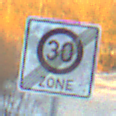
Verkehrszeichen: EndeZone30
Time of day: SunriseSunset
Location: Outdoor (Nature)
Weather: Clear
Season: Winter
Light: Natural